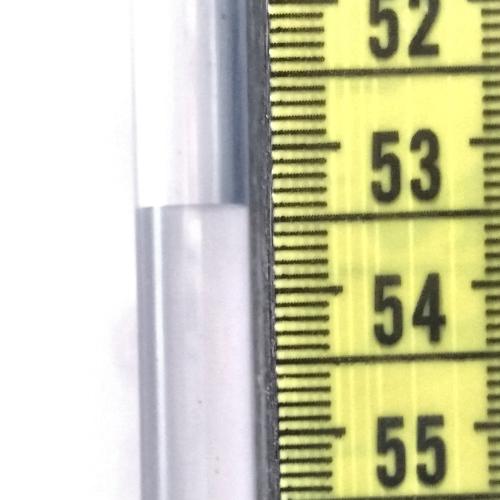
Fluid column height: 53.4 cm